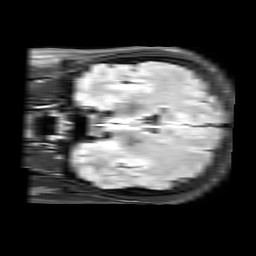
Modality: FLAIR
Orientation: coronal
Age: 29
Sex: male
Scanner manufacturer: philips
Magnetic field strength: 3 T
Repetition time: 11 s
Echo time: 0.125 s